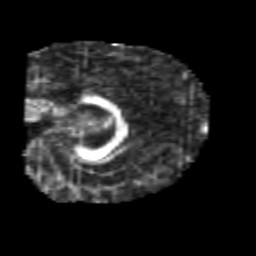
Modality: FA
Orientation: sagittal
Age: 6
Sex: male
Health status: healthy